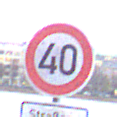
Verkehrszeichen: Geschwindigkeit40
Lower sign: HinweiseAufGefahrenDurchVerbaleAngabe3
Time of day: MorningAfternoon
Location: Outdoor (Urban)
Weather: Overcast
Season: NotSpecified
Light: Natural